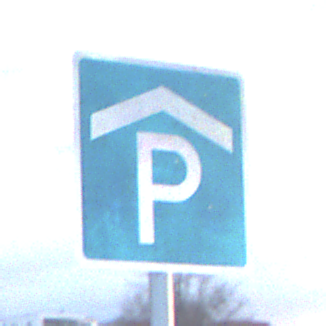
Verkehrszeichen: Parkhaus
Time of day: SunriseSunset
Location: Outdoor (Suburban)
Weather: PartlyCloudy
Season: NotSpecified
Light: Natural